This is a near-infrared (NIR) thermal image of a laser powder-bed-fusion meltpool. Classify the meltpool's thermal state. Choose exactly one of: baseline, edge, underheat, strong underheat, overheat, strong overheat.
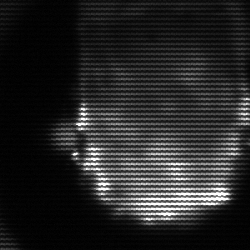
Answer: baseline